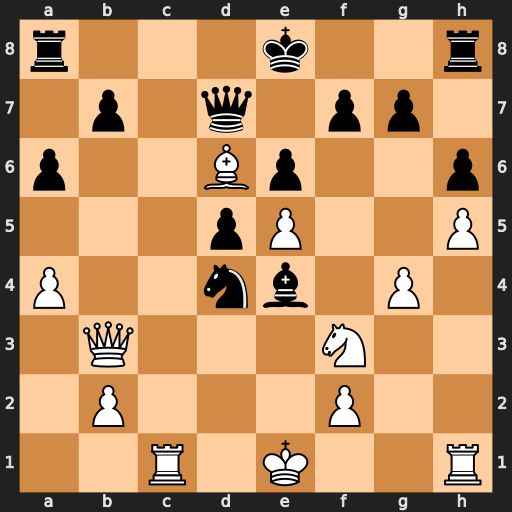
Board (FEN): r3k2r/1p1q1pp1/p2Bp2p/3pP2P/P2nb1P1/1Q3N2/1P3P2/2R1K2R
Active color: w
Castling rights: Kkq
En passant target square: -
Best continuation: Nxd4